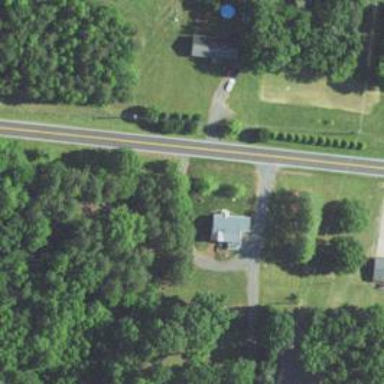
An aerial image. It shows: Driveway leading to service road.